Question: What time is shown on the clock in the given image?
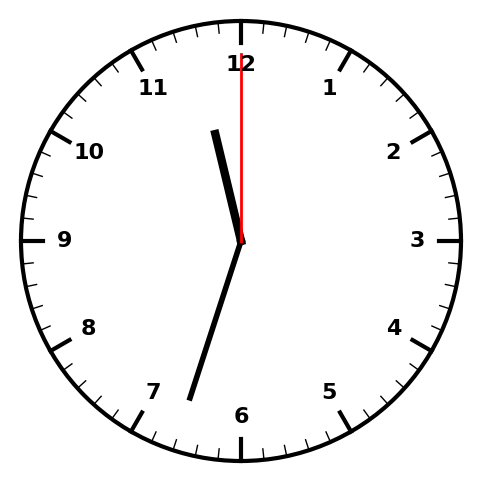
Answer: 11:33:00